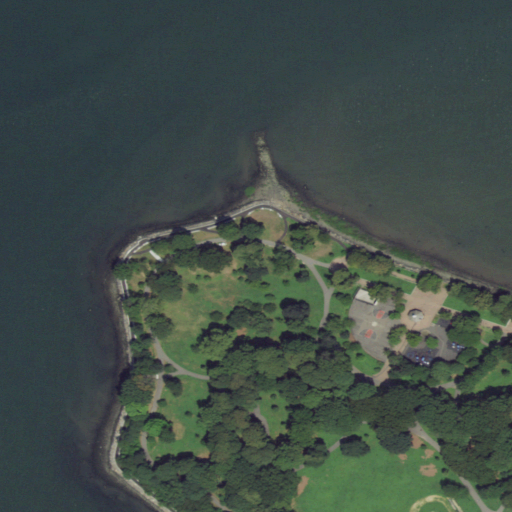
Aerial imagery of cape in New York named College Point containing open water, open development, deciduous forest, low intensity development, medium intensity development, mixed forest, high intensity development, grassland, and evergreen forest